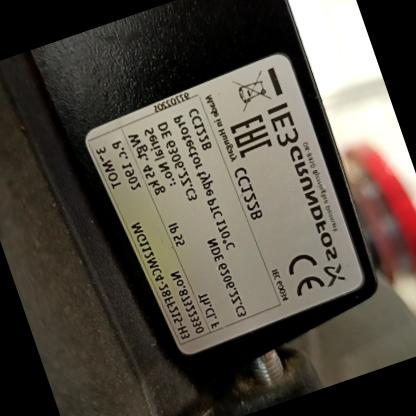
Klasa: tabliczka-znamionowa